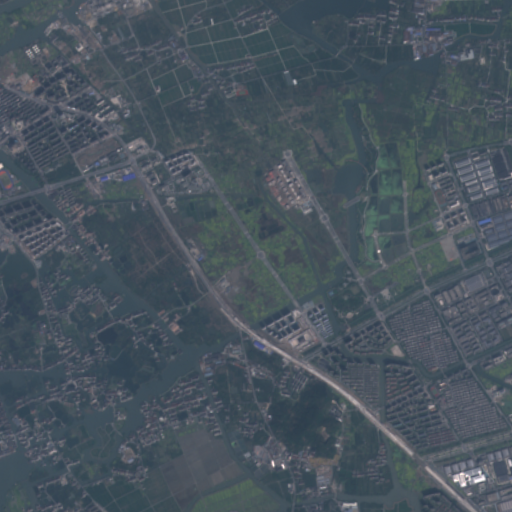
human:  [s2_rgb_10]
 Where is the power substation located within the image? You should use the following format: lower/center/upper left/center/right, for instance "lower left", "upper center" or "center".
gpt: The power substation is located in the lower center of the image.
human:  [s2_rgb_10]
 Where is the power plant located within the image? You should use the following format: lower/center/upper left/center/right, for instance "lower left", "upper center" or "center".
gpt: There is no power plant in the image.